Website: apple
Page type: customer-info-address
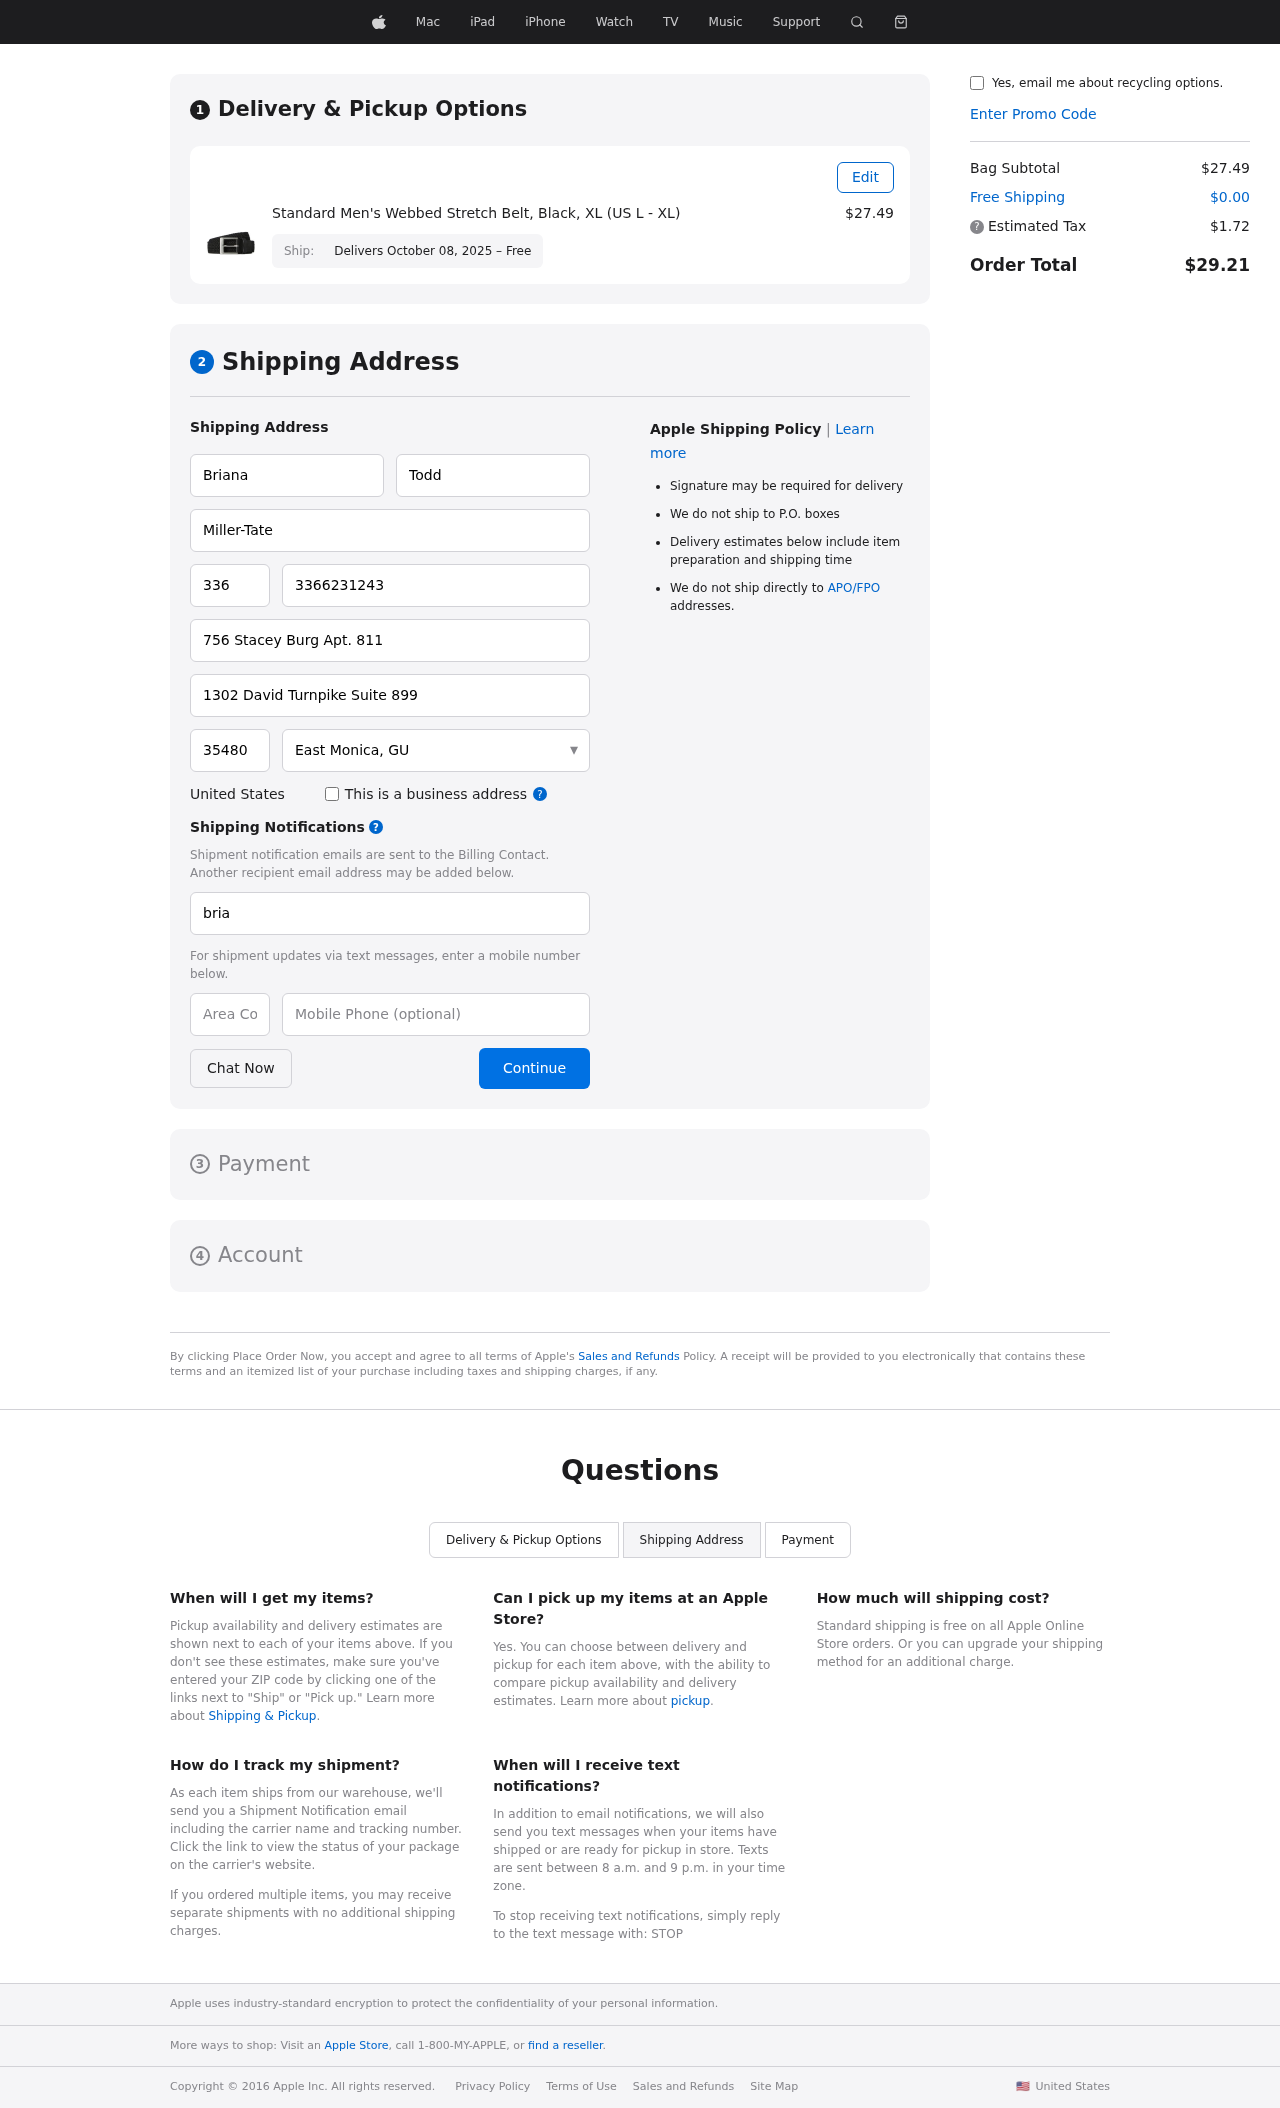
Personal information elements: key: PII_CITY_STATE
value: East Monica, GU
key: PII_COMPANY
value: Miller-Tate
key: PII_COUNTRY
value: United States
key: PII_EMAIL
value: briana_todd@gmail.com
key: PII_FIRSTNAME
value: Briana
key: PII_LASTNAME
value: Todd
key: PII_PHONE
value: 3366231243
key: PII_PHONE_AREA
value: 336
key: PII_POSTCODE
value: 35480
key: PII_STREET
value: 756 Stacey Burg Apt. 811
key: PII_STREET2
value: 1302 David Turnpike Suite 899
Product elements: key: PRODUCT1_NAME
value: Standard Men's Webbed Stretch Belt, Black, XL (US L - XL)
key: PRODUCT1_PRICE
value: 27.49
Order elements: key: ORDER_DELIVERY_DATE
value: Delivers October 08, 2025 – Free
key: ORDER_SUBTOTAL
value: $27.49
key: ORDER_SHIPPING_COST
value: $0.00
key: ORDER_TAX
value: $1.72
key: ORDER_TOTAL
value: $29.21